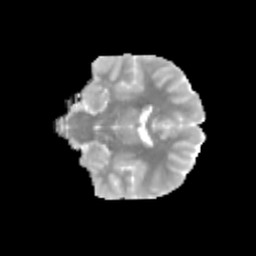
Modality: MD
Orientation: coronal
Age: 11
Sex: male
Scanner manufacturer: siemens
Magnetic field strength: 3 T
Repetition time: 3.8 s
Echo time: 0.07 s